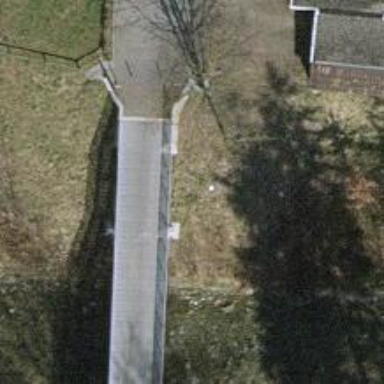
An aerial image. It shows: Footway bridge with metal surface.